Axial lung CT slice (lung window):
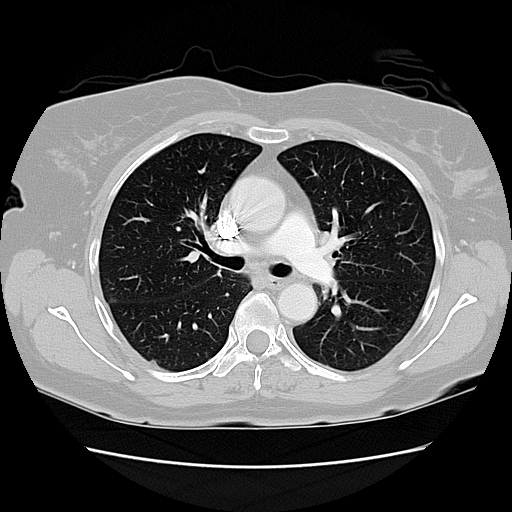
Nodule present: no